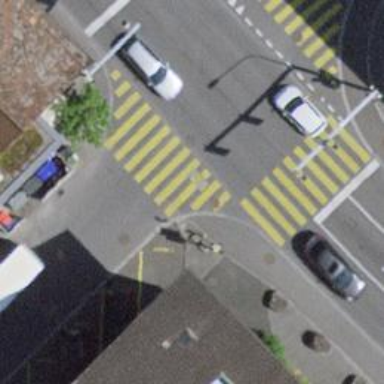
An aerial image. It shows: Kerb barrier.